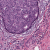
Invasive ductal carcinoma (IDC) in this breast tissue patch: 0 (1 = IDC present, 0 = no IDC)